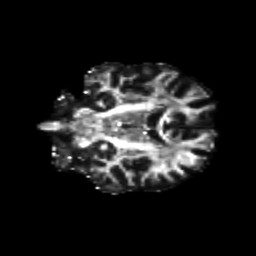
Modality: FA
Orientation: coronal
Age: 45
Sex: female
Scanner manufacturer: siemens
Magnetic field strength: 3 T
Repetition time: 8.6 s
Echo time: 0.095 s